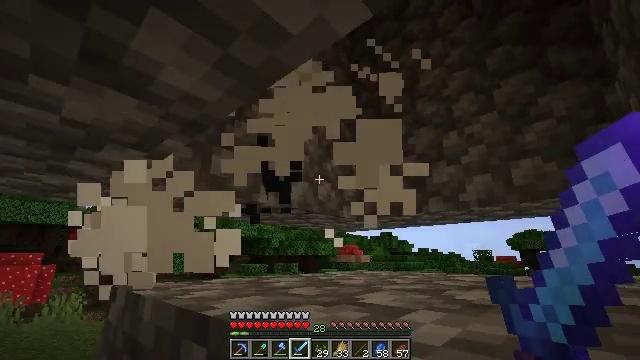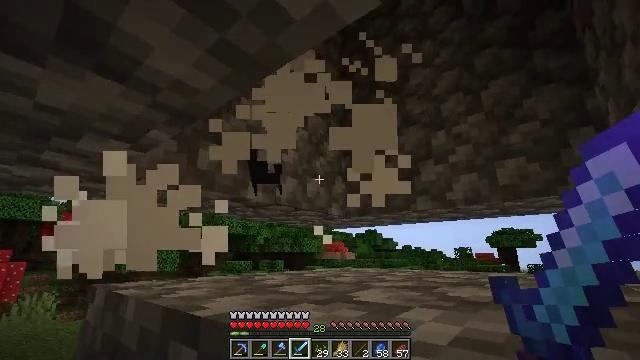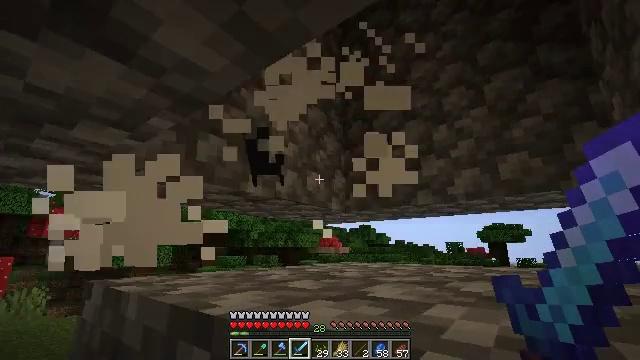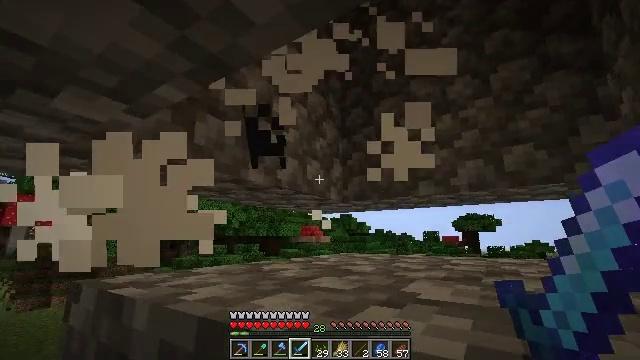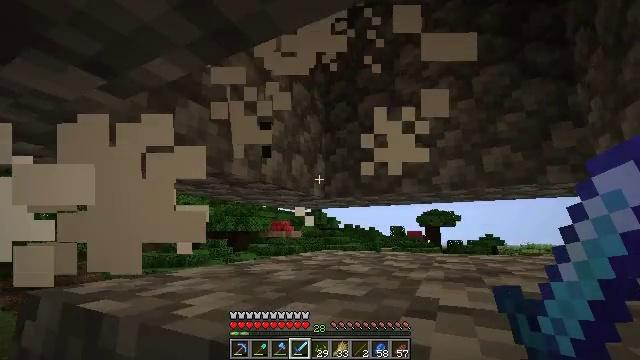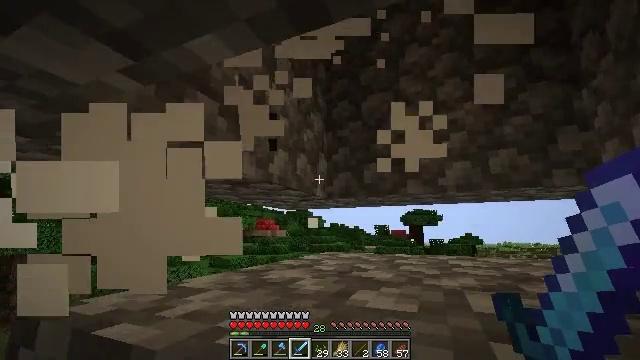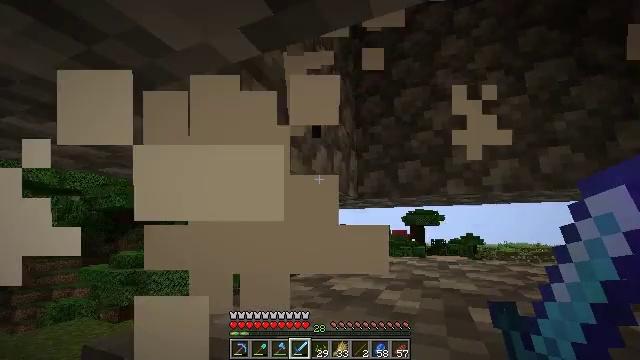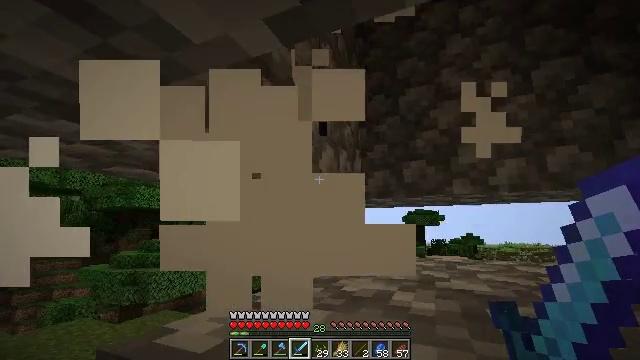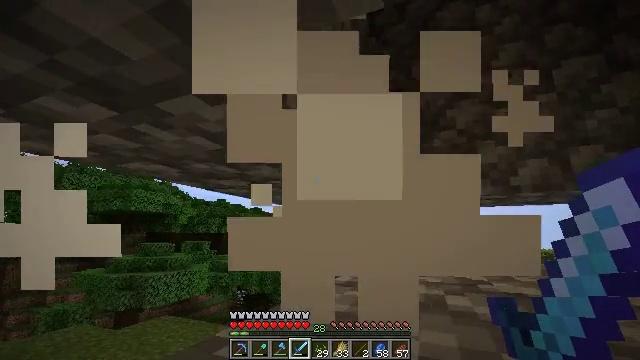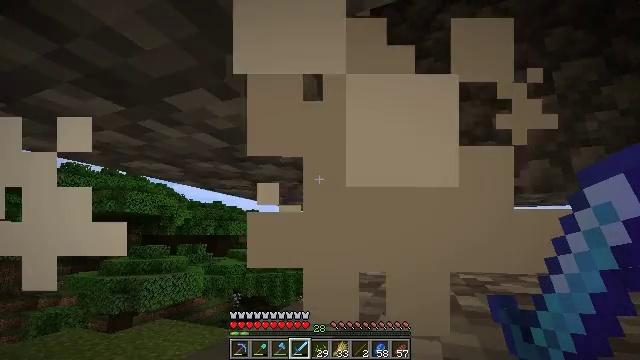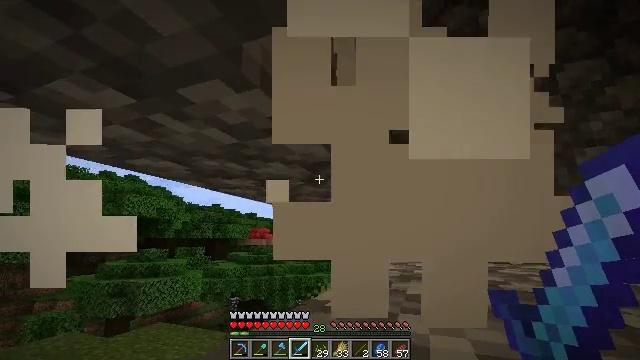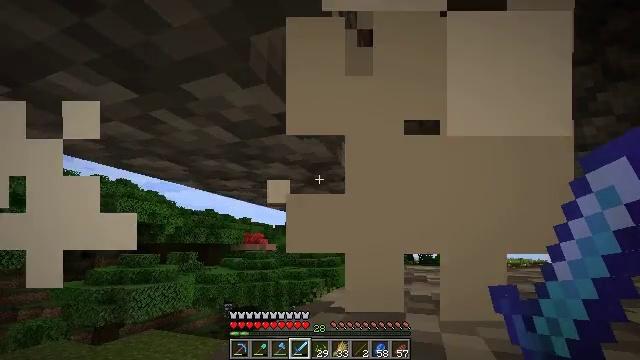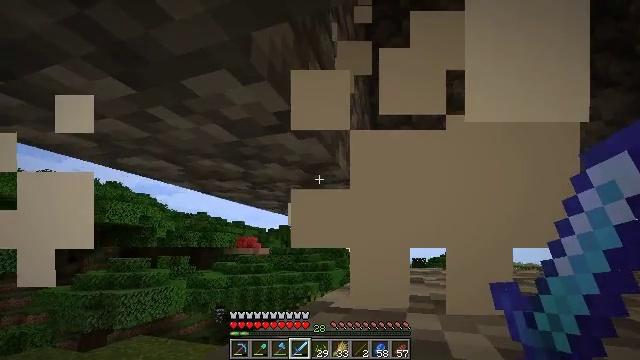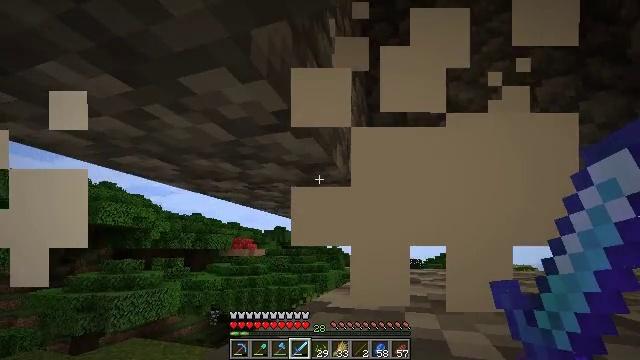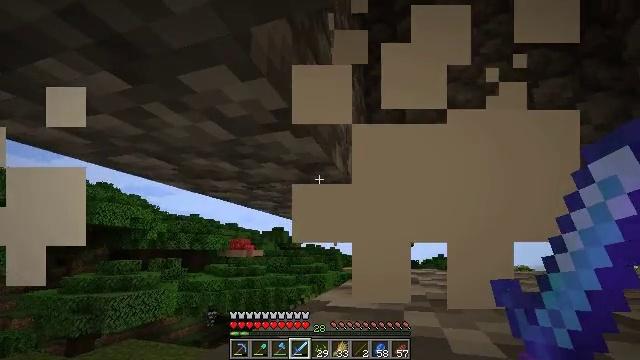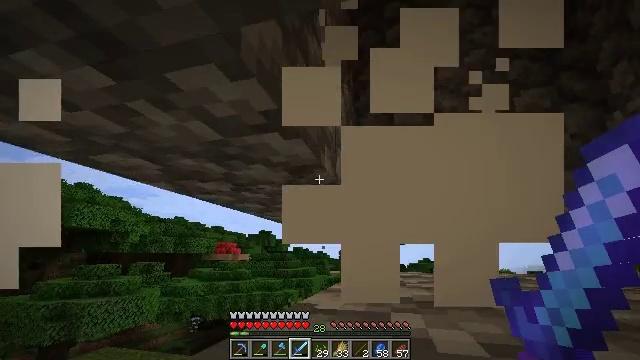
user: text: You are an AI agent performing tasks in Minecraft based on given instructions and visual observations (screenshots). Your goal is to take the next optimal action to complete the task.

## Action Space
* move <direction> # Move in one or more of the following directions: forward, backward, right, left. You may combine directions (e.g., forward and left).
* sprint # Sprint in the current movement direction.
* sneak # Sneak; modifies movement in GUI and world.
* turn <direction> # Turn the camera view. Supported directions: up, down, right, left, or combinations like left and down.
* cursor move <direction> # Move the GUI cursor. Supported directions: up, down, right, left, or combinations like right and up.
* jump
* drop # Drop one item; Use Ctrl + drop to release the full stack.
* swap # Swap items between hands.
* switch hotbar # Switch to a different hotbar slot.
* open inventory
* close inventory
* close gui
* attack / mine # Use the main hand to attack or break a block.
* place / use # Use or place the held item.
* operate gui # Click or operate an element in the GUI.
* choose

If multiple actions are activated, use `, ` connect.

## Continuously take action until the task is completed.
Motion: motion action
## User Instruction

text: Hunt animals.
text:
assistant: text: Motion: move forward, turn right
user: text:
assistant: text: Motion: move forward and move left, turn right and down
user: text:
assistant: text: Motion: move forward and move left, turn right and down
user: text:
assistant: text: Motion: move forward and move left, turn right and down
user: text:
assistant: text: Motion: move forward and move left, turn right
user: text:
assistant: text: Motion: move forward and move left
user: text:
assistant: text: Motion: move forward
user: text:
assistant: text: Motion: no_op
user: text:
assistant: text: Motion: no_op
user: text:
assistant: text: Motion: no_op
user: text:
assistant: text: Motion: turn right and up
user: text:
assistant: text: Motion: turn right
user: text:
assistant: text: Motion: no_op
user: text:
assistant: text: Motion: no_op
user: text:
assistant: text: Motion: turn right
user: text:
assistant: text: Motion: turn right and up
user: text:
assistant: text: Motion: move left, turn right and up
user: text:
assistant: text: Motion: move left, turn right
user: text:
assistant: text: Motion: move left, turn right
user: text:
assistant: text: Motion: move left, turn right
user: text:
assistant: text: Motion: move left, turn right and down
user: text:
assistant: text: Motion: move left, turn right and down
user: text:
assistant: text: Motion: move left
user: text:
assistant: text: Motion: move left
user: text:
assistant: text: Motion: no_op
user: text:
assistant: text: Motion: no_op
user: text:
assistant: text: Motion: no_op
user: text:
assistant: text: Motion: no_op
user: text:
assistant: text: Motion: no_op
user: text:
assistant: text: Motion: no_op